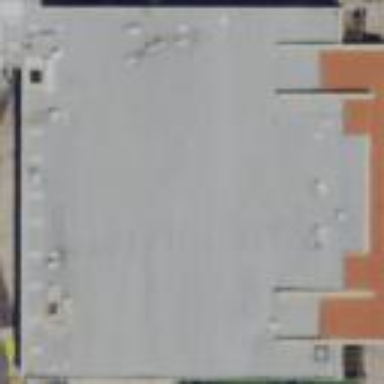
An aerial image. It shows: Supermarket located in building.